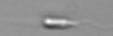
Label: flagellate_morphotype3